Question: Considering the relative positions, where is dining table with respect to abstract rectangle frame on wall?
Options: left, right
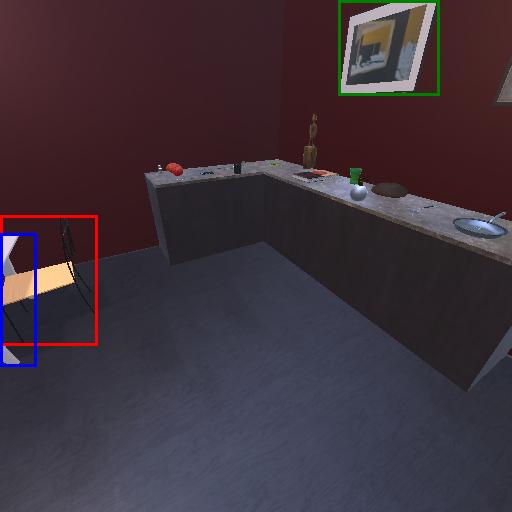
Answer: left